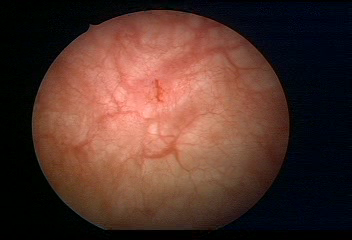
Modality: WLC
Class: Normal mucosa
Bladder cancer association: No